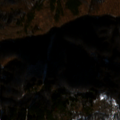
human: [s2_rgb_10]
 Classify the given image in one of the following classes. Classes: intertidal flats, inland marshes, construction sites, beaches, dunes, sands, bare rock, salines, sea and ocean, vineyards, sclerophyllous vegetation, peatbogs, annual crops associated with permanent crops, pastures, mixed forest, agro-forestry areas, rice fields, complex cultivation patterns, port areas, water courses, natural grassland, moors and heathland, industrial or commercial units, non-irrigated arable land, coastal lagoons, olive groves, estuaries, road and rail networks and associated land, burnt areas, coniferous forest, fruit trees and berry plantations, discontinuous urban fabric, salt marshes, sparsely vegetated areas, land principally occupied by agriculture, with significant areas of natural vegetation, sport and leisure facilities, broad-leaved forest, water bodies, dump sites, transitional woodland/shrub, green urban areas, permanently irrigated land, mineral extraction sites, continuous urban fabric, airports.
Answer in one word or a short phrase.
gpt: broad-leaved forest, coniferous forest, mixed forest